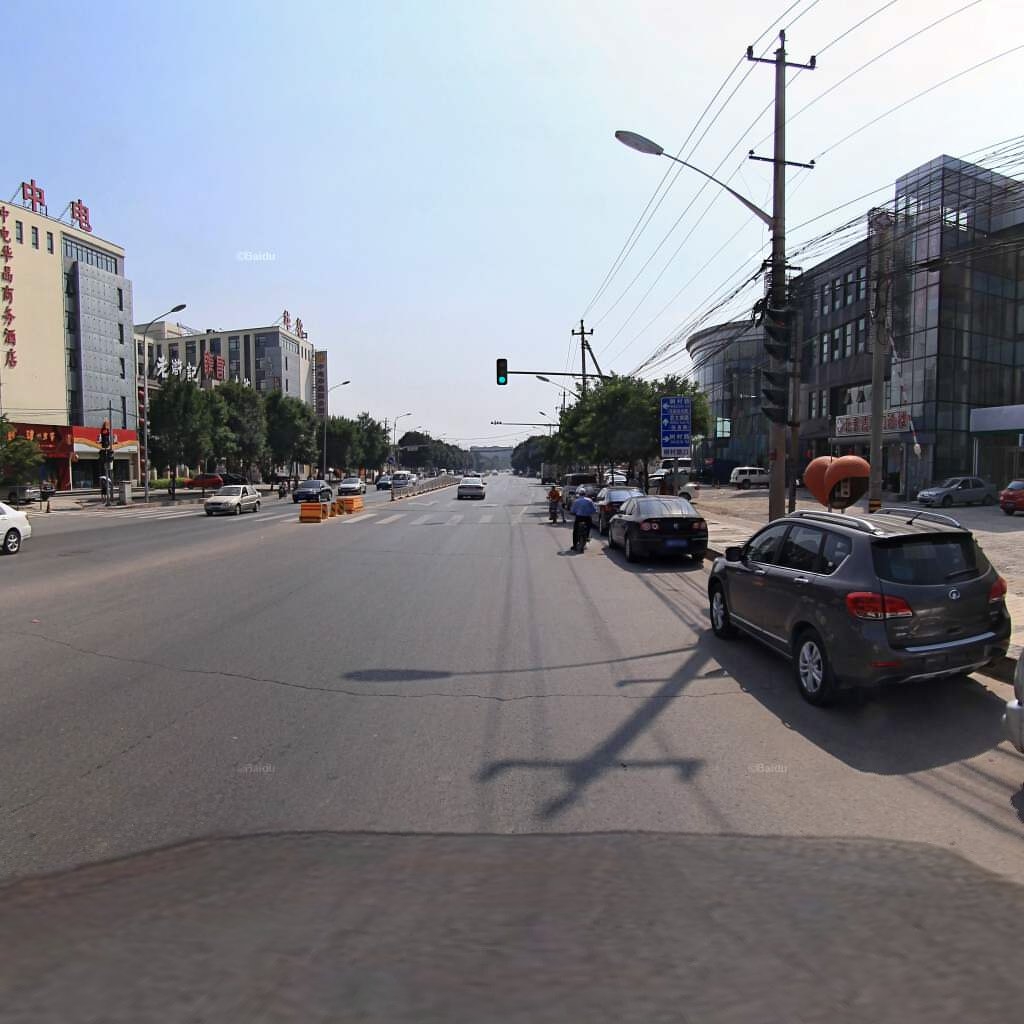
Region: Haidian
Road damage annotations: transverse crack